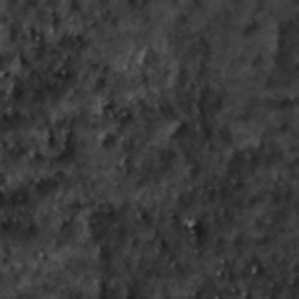
Label: frost